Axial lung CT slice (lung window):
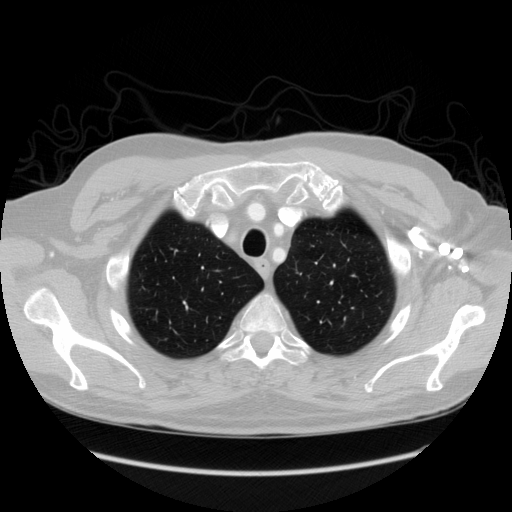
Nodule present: no